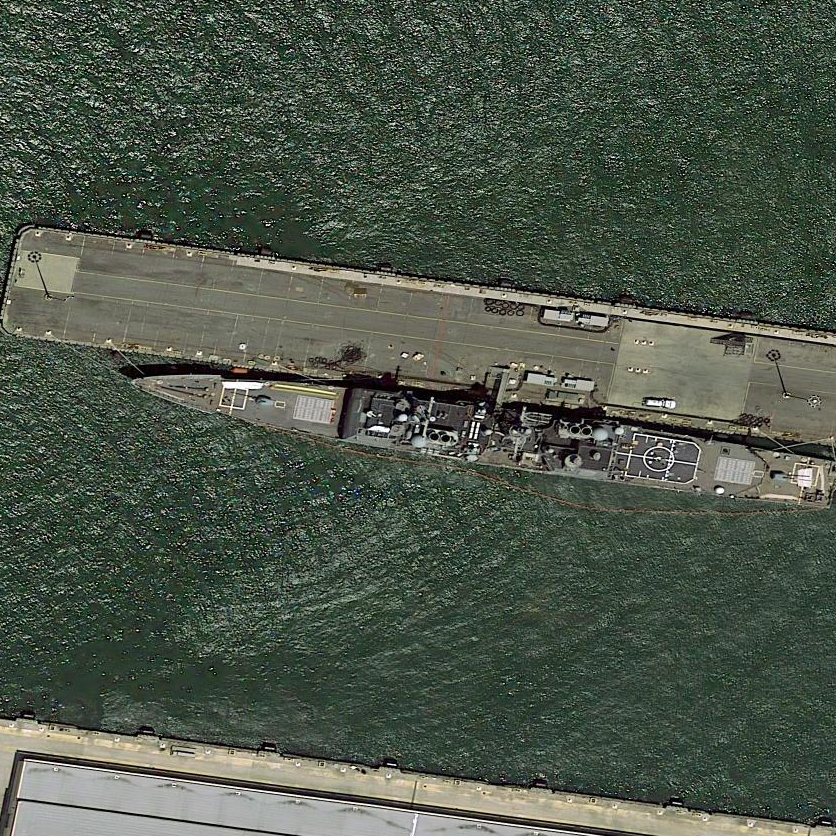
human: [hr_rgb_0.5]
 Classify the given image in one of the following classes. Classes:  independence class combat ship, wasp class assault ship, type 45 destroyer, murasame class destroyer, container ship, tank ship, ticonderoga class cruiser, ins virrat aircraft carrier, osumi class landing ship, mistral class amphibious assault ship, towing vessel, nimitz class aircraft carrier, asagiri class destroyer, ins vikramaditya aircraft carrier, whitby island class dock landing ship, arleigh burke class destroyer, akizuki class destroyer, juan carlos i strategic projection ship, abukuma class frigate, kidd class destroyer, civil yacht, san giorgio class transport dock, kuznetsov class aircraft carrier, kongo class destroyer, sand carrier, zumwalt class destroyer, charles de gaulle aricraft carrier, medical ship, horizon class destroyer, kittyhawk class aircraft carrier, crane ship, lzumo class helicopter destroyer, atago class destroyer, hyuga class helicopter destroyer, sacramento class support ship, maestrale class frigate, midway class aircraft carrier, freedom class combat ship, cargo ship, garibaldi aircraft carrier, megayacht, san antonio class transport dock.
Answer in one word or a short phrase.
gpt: Ticonderoga class cruiser